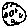
Label: moon